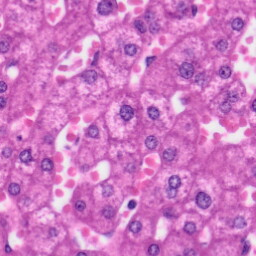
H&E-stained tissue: Liver